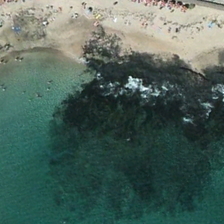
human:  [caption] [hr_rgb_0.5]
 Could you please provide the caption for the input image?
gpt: yellow beach is near a piece of green ocean .

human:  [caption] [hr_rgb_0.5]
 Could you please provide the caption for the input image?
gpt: yellow beach is near a piece of green ocean .

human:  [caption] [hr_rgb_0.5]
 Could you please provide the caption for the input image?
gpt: yellow beach is near a piece of green ocean .

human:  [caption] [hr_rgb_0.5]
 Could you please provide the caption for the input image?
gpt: yellow beach is near a piece of green ocean .

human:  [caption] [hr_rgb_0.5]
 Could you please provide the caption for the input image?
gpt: yellow beach is near a piece of green ocean .